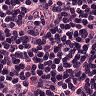
Metastatic tissue present: yes